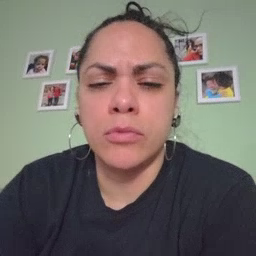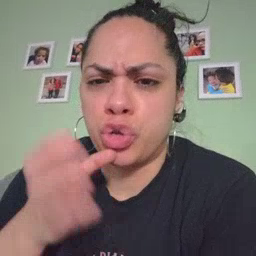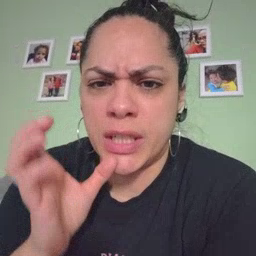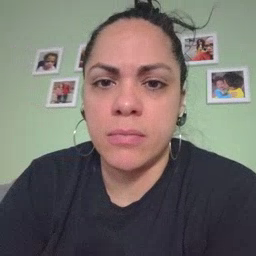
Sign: drink